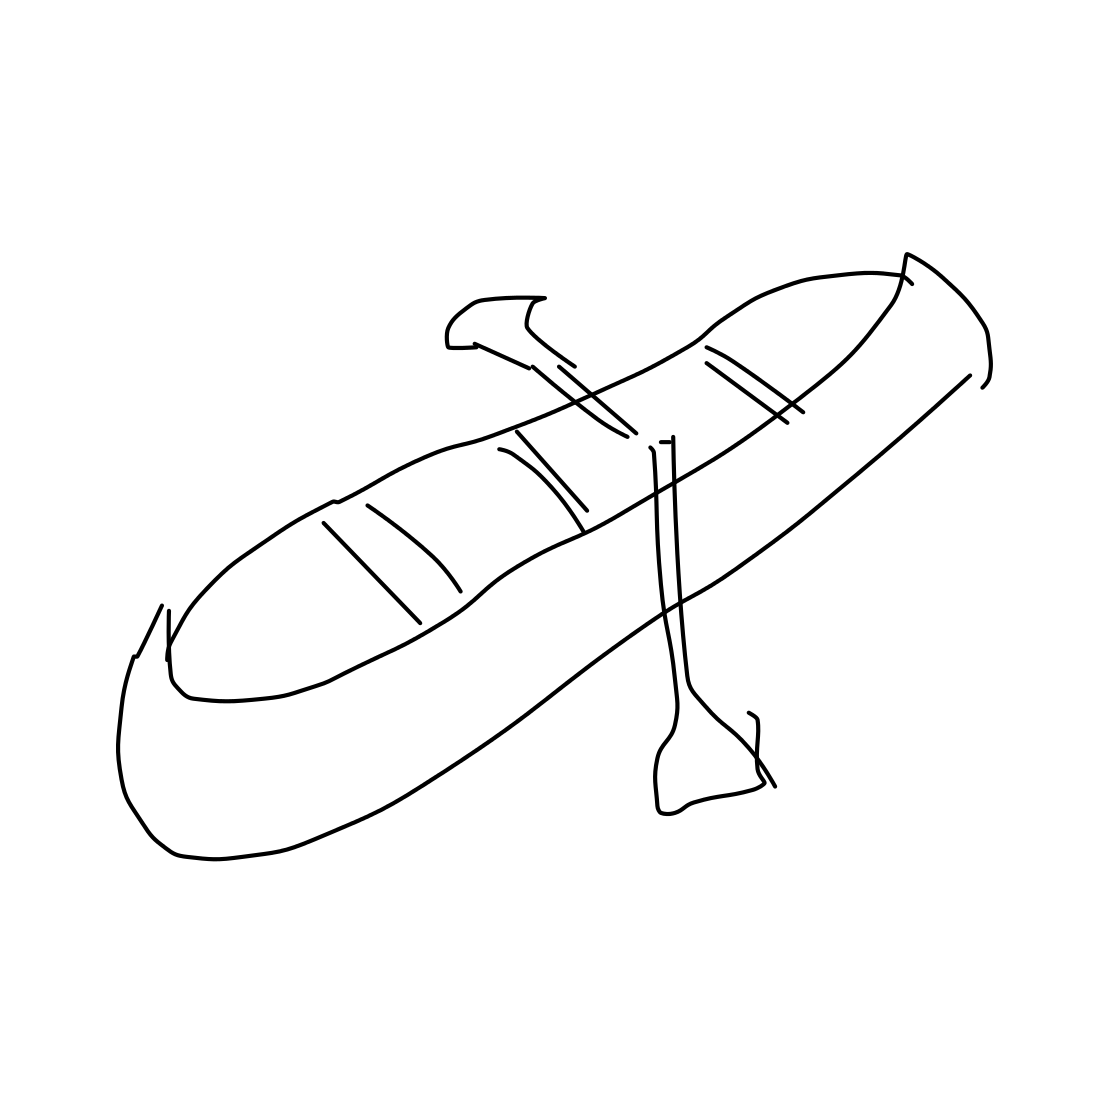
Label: canoe